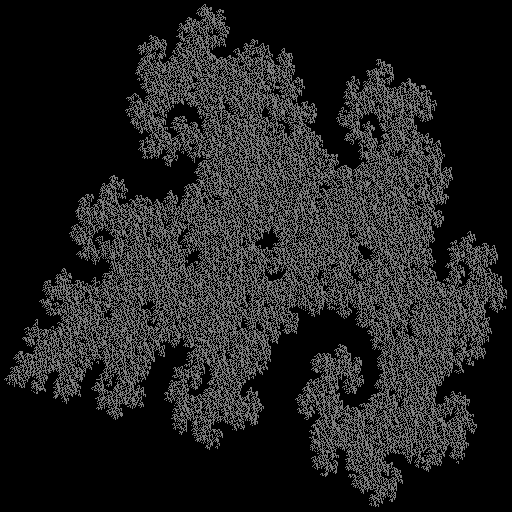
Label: a2